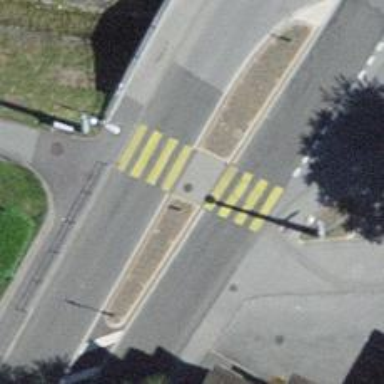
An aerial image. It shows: Marked pedestrian crossing with zebra designation and central island.